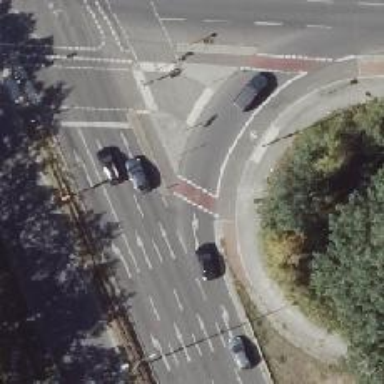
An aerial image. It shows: Crossing with traffic signals.